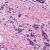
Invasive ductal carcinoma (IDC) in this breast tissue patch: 0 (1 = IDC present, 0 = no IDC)